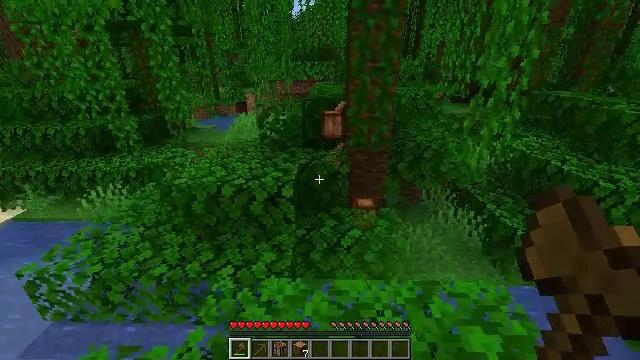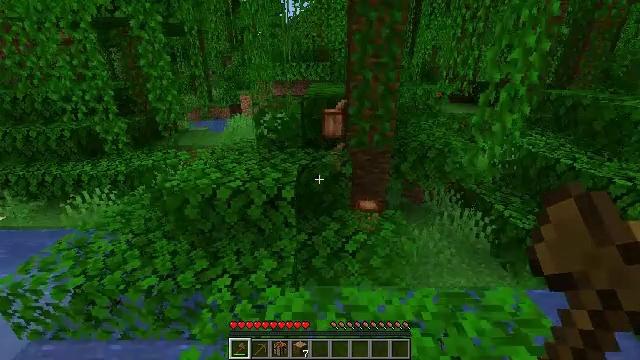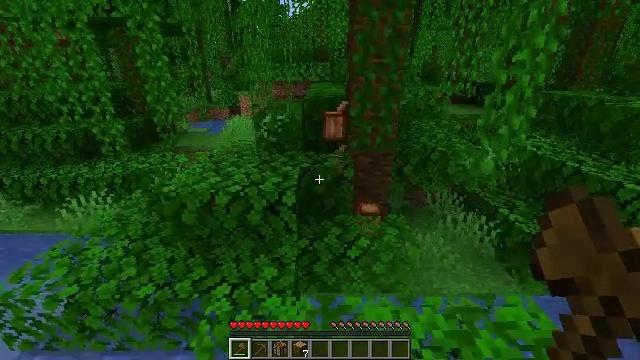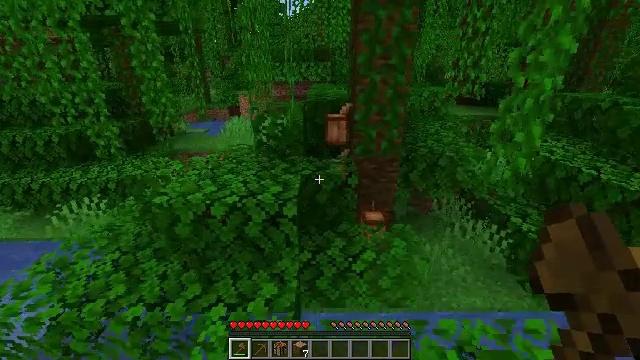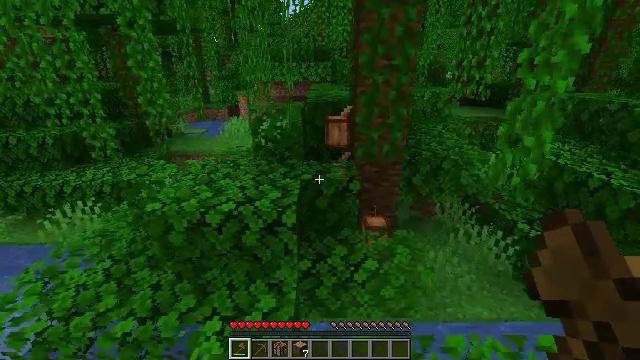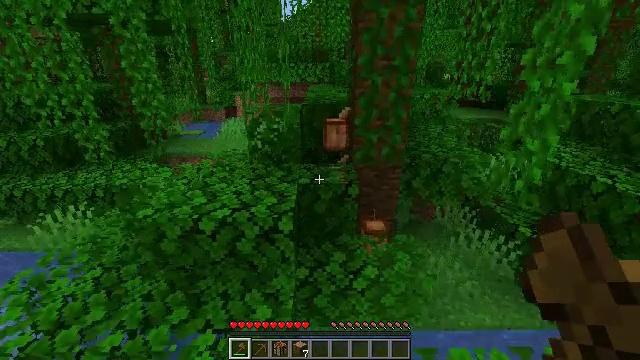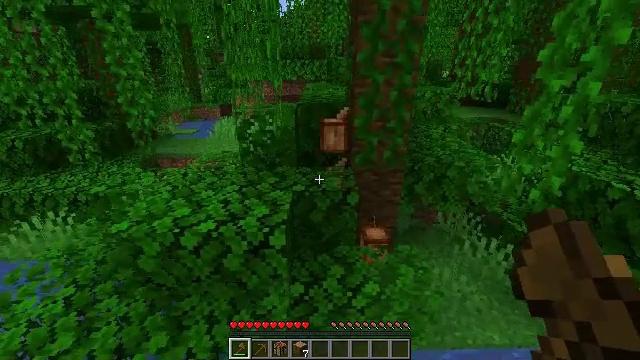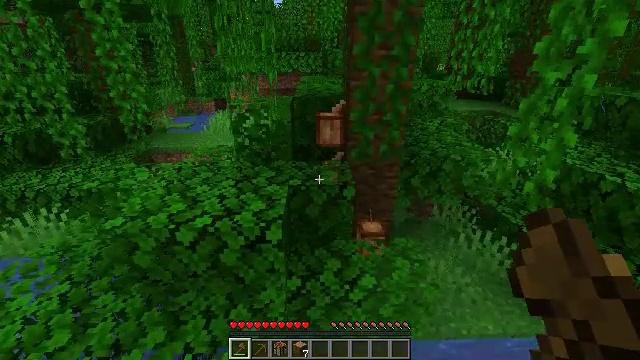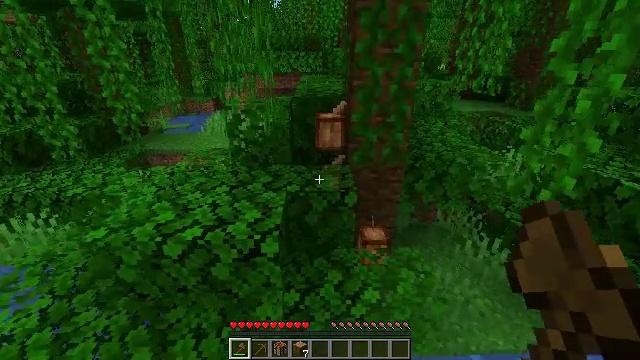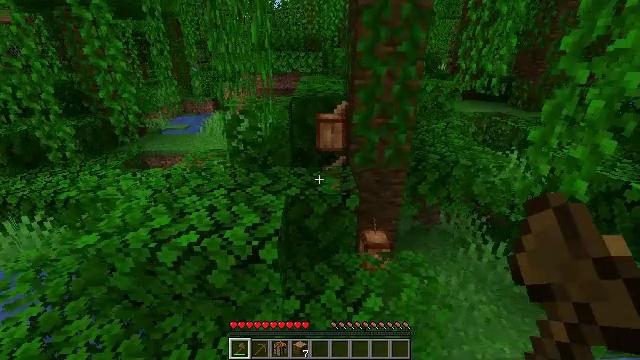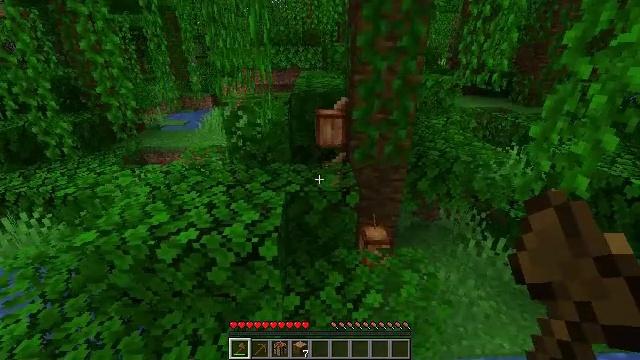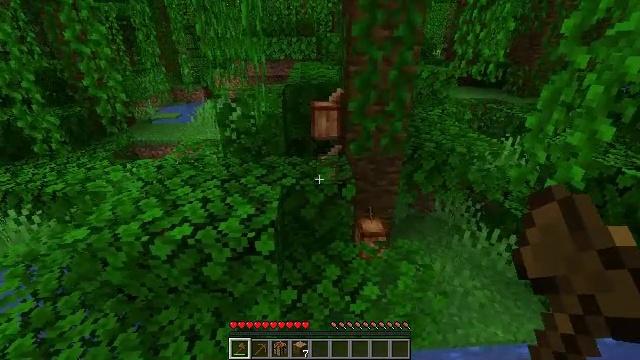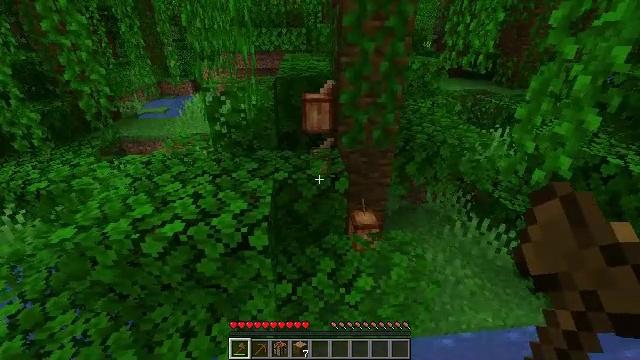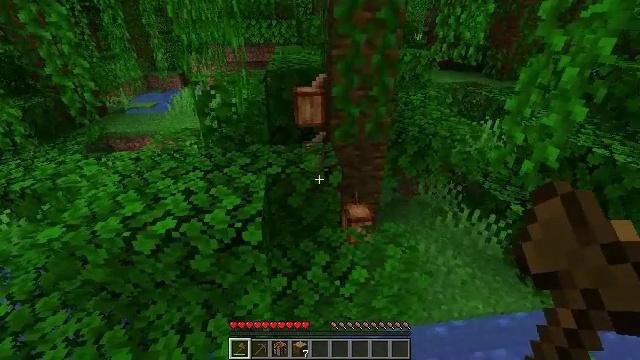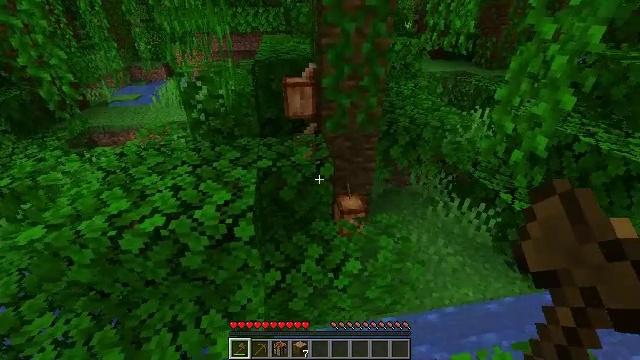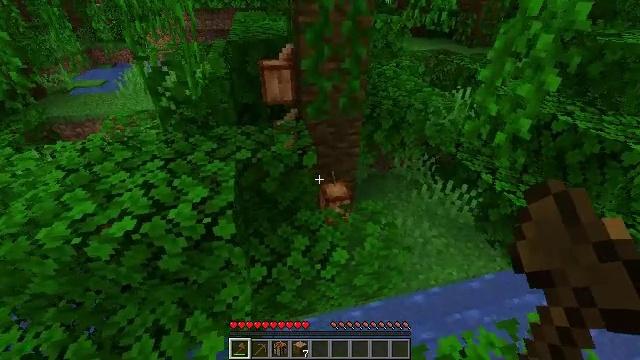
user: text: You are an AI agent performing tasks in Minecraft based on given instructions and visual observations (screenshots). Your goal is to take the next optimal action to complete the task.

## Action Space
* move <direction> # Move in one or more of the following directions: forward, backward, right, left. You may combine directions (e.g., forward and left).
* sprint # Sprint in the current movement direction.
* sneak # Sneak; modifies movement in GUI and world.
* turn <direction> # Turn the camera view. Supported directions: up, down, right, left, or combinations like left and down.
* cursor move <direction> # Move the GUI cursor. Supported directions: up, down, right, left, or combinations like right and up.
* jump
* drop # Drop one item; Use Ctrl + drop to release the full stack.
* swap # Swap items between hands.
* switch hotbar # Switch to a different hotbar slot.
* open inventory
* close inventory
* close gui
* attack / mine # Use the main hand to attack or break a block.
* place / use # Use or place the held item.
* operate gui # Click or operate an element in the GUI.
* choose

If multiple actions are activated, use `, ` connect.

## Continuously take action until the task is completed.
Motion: motion action
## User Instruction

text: Collect cocoa beans.
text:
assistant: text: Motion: move forward, turn right
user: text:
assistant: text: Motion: move forward
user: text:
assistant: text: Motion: move forward
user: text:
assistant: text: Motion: move forward
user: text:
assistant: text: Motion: move forward
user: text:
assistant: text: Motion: move forward
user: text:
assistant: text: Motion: move forward, turn down
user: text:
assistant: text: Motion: no_op
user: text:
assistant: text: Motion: no_op
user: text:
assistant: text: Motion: no_op
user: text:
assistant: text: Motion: turn right and down
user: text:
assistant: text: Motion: turn right and down
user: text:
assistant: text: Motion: turn right and down
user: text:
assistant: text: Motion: move forward, turn right and down
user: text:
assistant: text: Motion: move forward, turn right and down
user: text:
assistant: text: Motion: move forward
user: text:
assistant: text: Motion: move forward, jump
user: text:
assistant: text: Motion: move forward, jump
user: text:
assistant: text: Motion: move forward, jump
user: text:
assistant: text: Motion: move forward
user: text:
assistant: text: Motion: move forward, turn right and down
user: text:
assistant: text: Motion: move forward, turn down
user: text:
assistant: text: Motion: move forward, turn right and down
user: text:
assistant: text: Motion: move forward, turn right and down
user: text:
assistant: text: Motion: move forward, turn right and down
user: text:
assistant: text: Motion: move forward, turn right and down
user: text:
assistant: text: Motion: no_op
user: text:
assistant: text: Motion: no_op
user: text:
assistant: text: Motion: no_op
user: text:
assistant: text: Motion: no_op